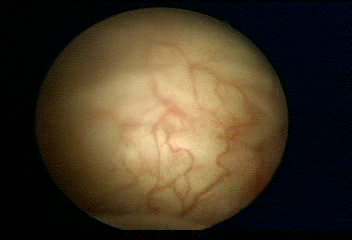
Modality: WLC
Class: Normal mucosa
Bladder cancer association: No